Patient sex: F
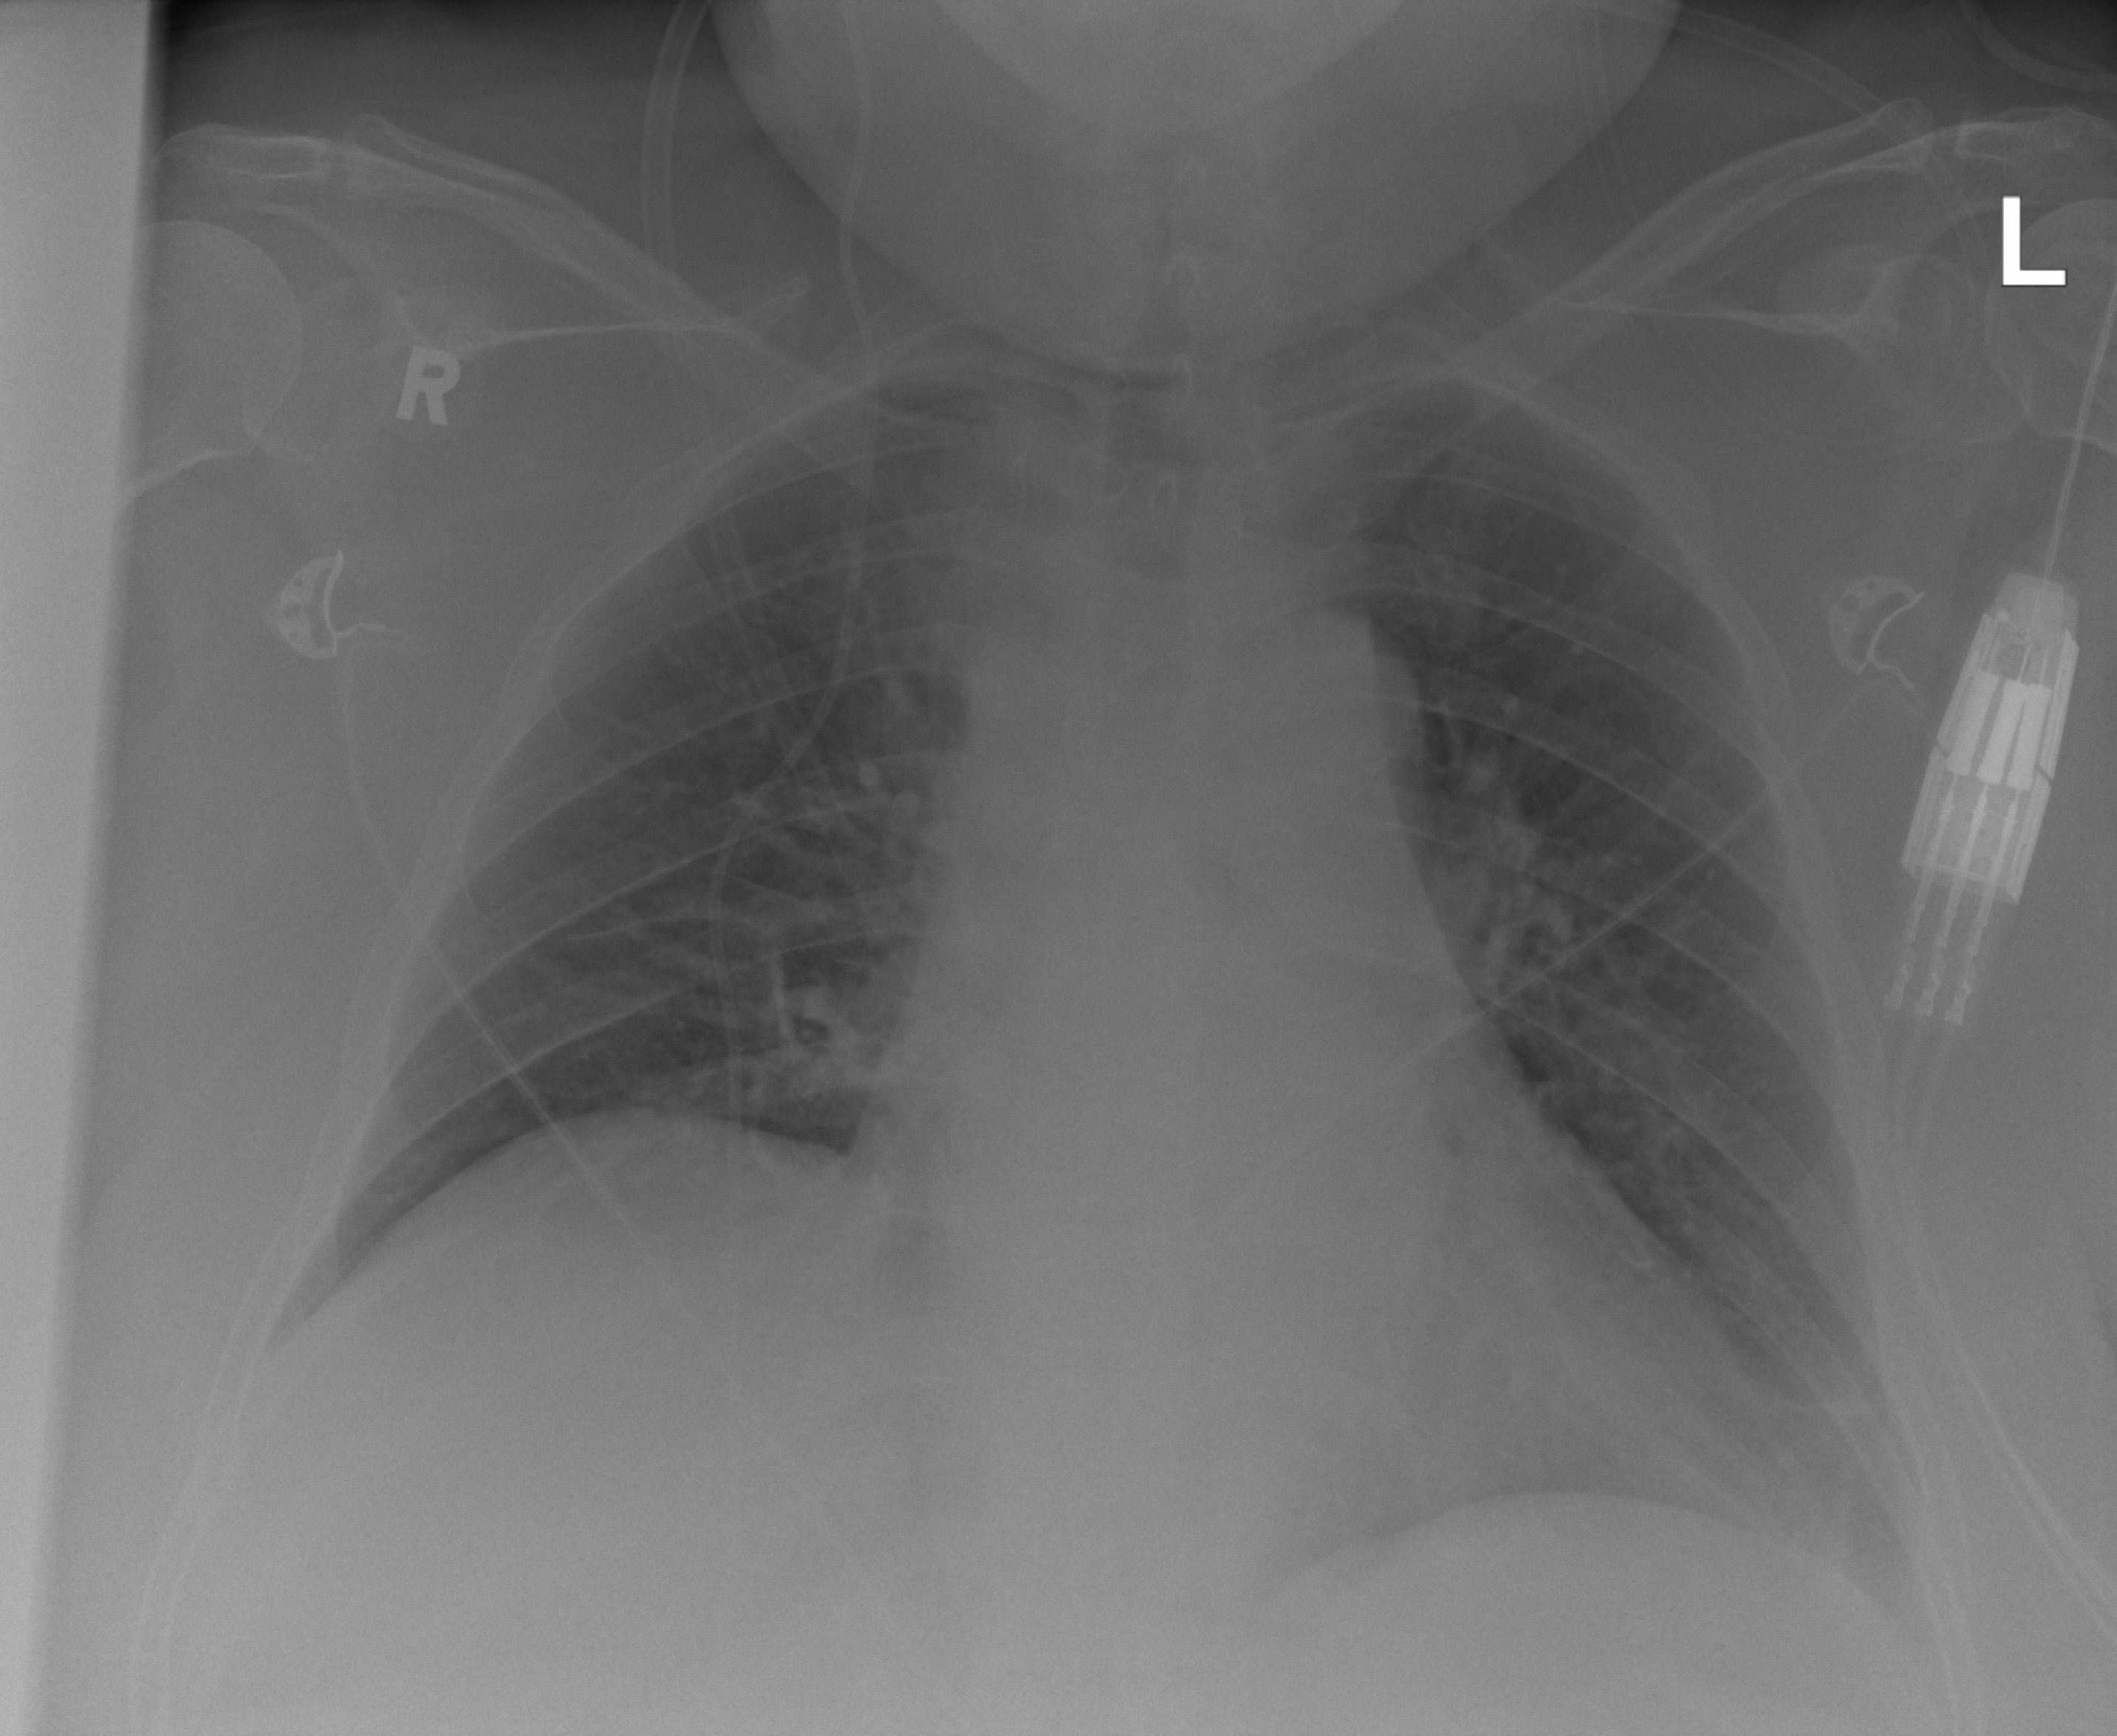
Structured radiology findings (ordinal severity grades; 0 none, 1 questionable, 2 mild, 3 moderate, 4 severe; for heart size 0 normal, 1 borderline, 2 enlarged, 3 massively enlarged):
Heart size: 2
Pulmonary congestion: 2
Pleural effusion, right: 0
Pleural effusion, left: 2
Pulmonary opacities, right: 0
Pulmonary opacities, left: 0
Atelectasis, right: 0
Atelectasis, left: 2